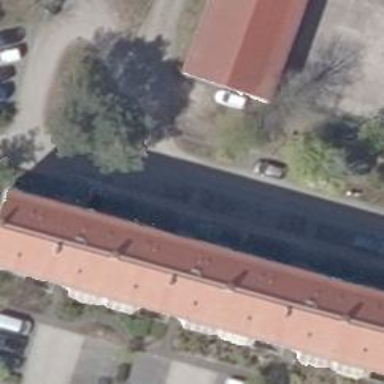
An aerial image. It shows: Gabled roof adorns the apartments building.